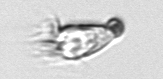
Label: Paratontonia_gracillima